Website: apple
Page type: billing-address
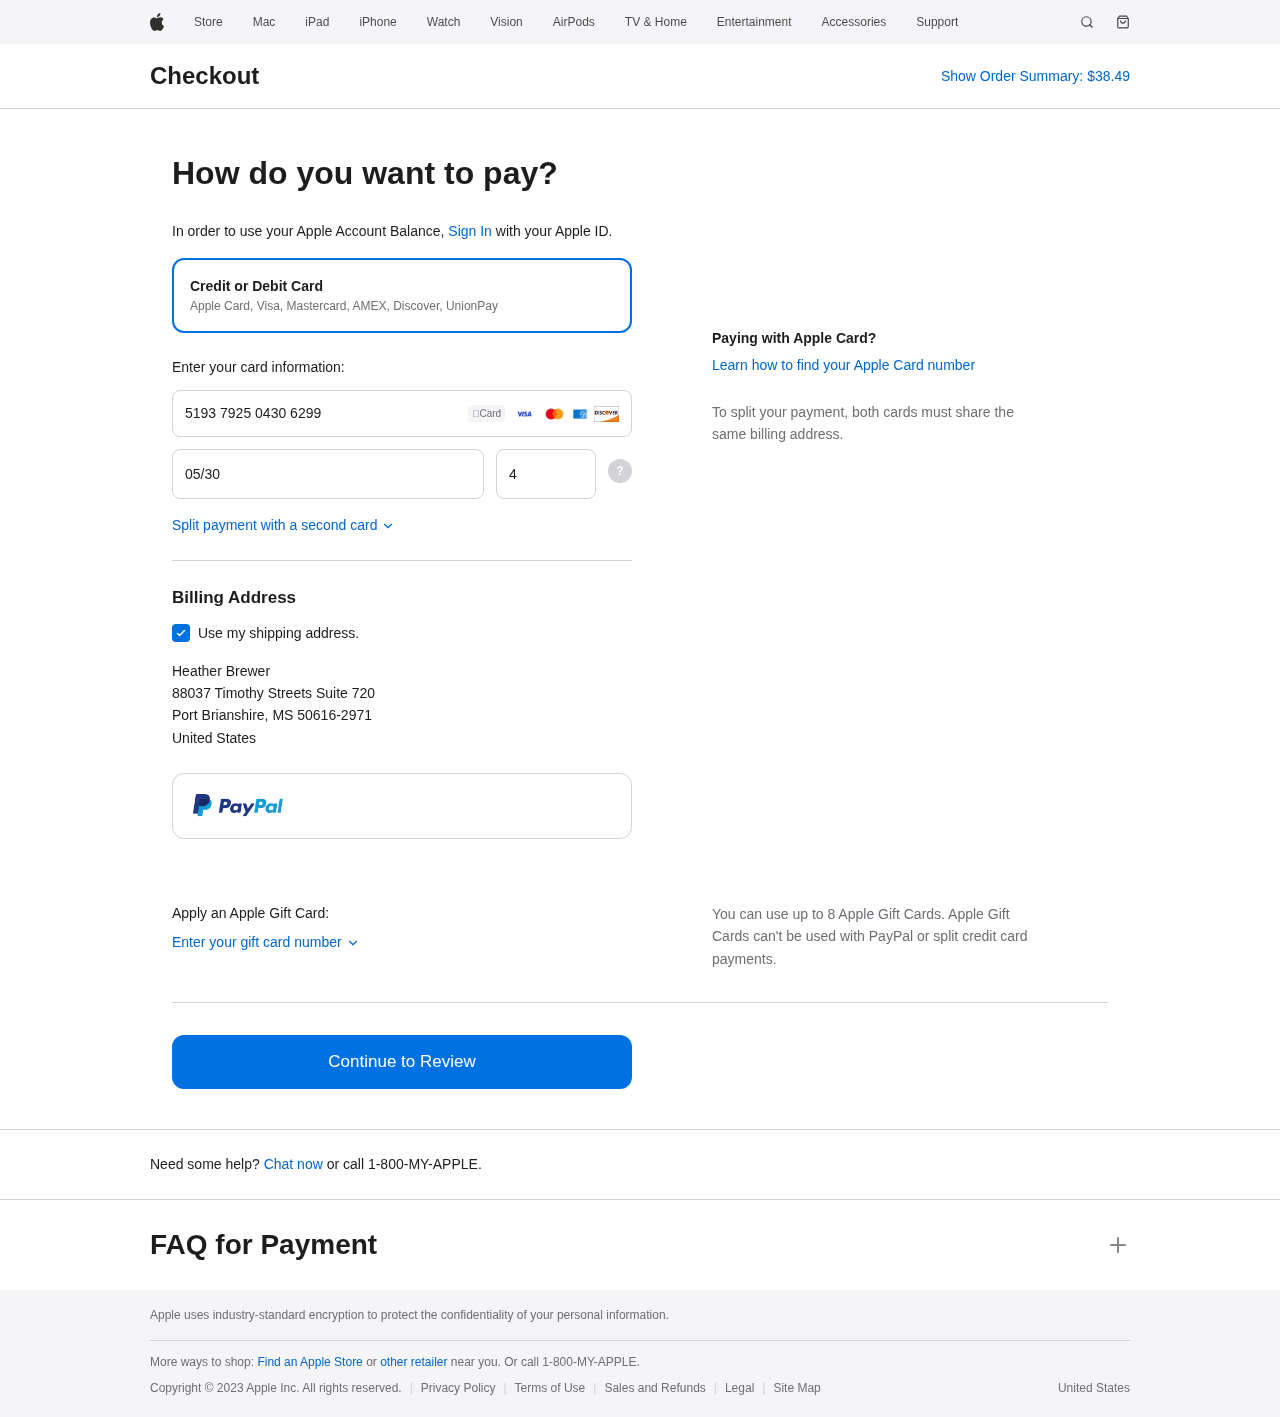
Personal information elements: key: PII_CARD_CVV
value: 484
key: PII_CARD_EXPIRY
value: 05/30
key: PII_CARD_NUMBER
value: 5193 7925 0430 6299
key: PII_CITY
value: Port Brianshire
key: PII_COUNTRY
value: United States
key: PII_FULLNAME
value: Heather Brewer
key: PII_POSTCODE_FULL
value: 50616-2971
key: PII_STATE_ABBR
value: MS
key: PII_STREET
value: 88037 Timothy Streets Suite 720
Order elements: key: ORDER_TOTAL
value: $38.49